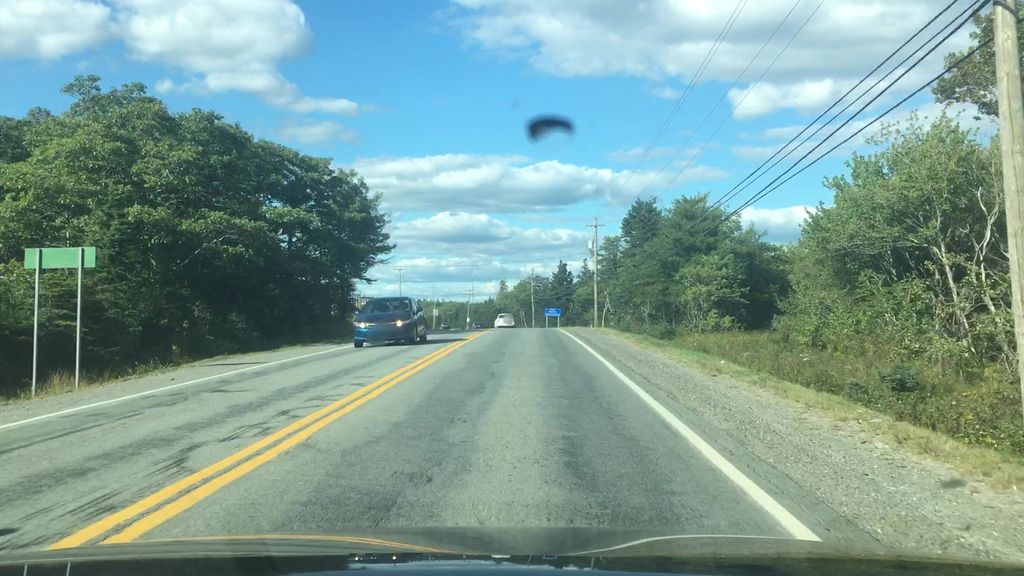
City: halifax